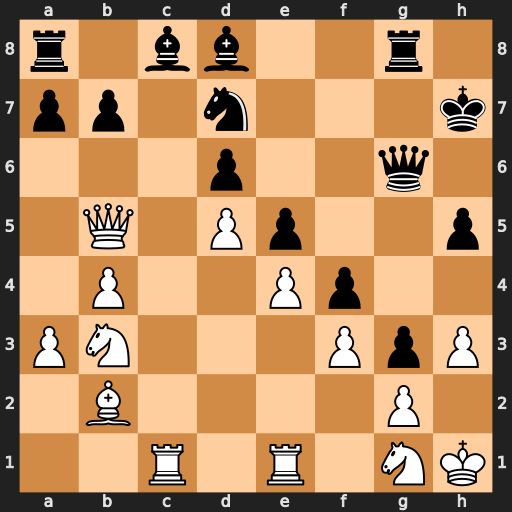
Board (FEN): r1bb2r1/pp1n3k/3p2q1/1Q1Pp2p/1P2Pp2/PN3PpP/1B4P1/2R1R1NK
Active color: w
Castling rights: -
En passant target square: -
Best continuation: Rxc8 Rxc8 Qxd7+